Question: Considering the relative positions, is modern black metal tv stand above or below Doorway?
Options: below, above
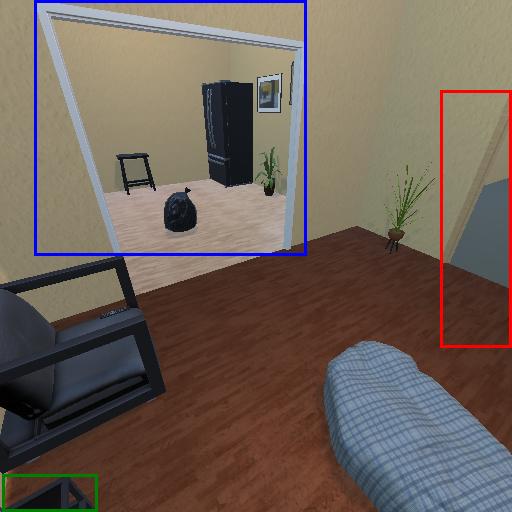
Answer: below